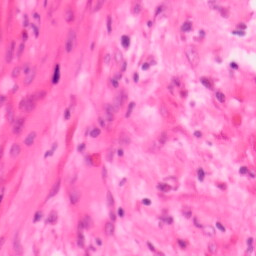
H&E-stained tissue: Colon